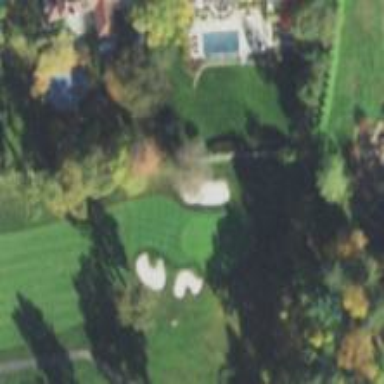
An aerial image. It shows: View of golf hole.